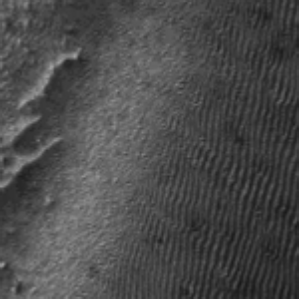
Label: frost